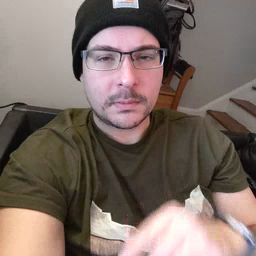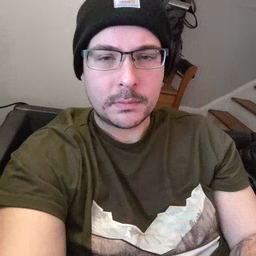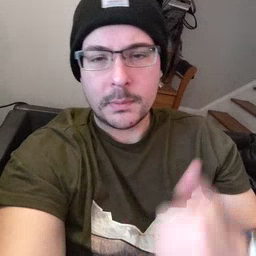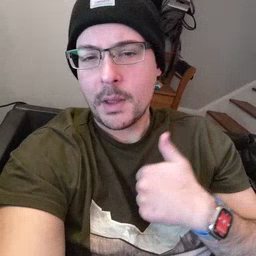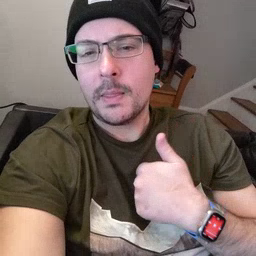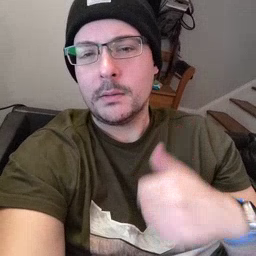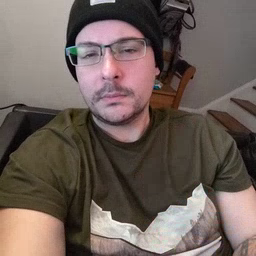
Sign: bath